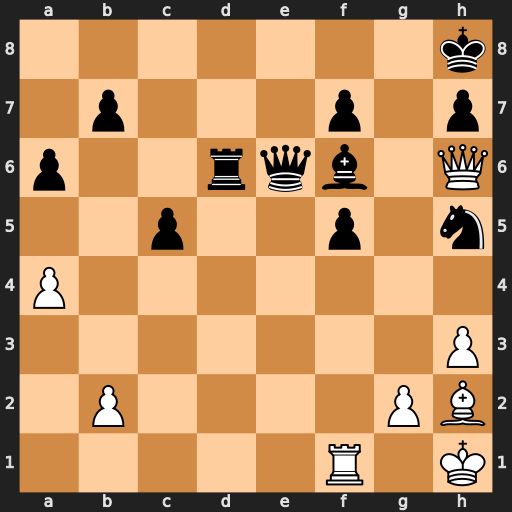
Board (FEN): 7k/1p3p1p/p2rqb1Q/2p2p1n/P7/7P/1P4PB/5R1K
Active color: w
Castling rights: -
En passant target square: -
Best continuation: Qf8#